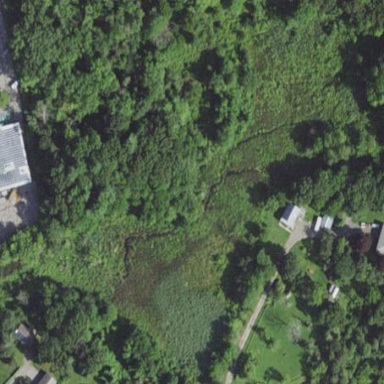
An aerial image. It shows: Wetland area characterized by wet meadow.